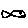
Label: fish